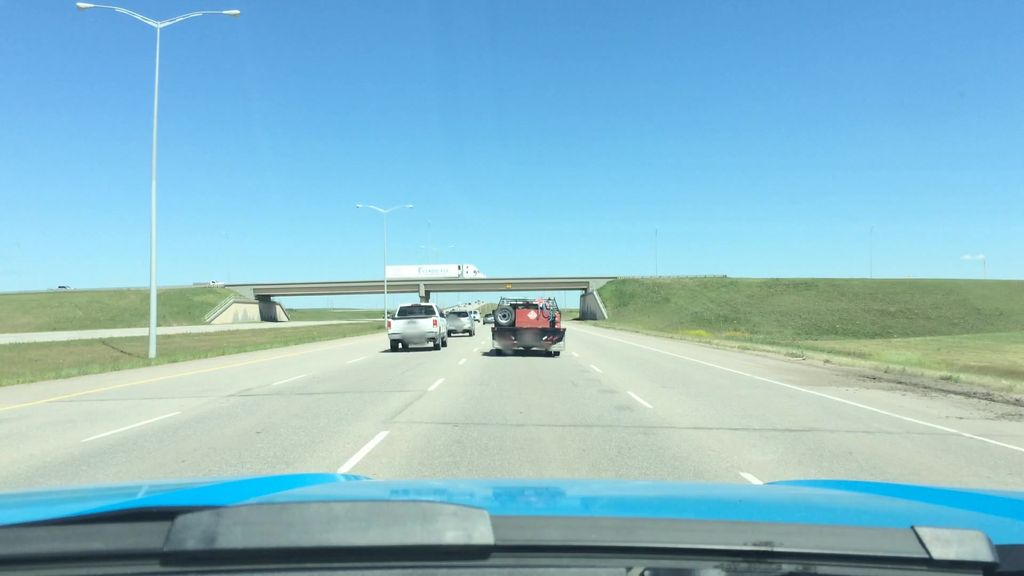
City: calgary